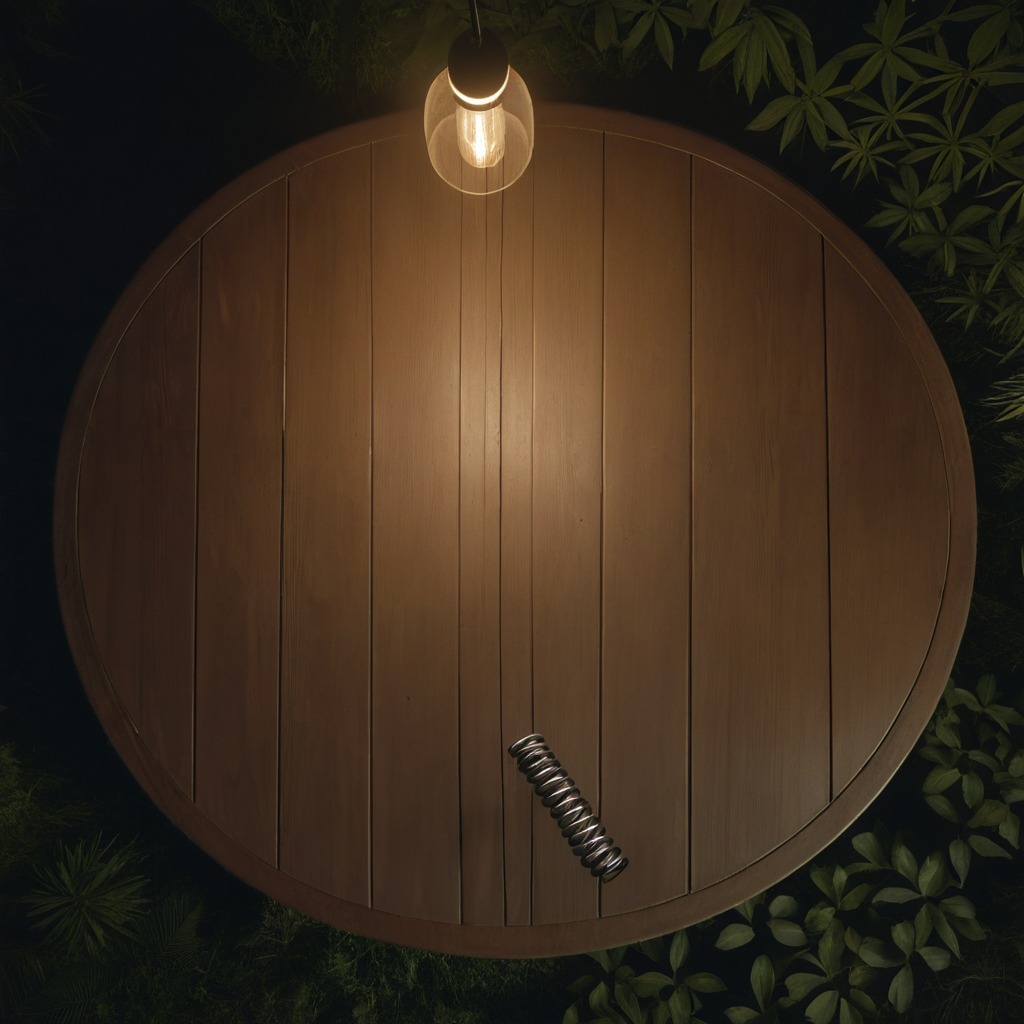
A coiled metal spring is lying on a wooden table inside a jungle field workshop tent at night.